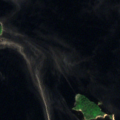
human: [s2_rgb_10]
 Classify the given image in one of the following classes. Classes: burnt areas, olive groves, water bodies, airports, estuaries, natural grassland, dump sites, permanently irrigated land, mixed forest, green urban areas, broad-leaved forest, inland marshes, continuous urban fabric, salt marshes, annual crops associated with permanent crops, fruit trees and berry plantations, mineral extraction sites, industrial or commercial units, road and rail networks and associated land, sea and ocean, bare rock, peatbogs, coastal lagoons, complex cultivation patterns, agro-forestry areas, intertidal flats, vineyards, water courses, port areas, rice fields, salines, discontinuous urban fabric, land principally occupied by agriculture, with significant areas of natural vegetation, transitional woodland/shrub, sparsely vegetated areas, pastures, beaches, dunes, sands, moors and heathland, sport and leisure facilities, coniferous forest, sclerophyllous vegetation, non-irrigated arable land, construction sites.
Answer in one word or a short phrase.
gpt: water bodies